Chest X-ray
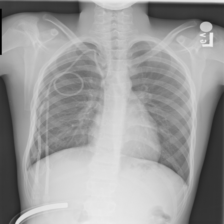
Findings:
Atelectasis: negative
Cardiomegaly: negative
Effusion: negative
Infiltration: negative
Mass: negative
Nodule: negative
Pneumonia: negative
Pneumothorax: negative
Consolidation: negative
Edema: negative
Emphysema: negative
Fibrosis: negative
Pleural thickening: negative
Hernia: negative